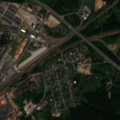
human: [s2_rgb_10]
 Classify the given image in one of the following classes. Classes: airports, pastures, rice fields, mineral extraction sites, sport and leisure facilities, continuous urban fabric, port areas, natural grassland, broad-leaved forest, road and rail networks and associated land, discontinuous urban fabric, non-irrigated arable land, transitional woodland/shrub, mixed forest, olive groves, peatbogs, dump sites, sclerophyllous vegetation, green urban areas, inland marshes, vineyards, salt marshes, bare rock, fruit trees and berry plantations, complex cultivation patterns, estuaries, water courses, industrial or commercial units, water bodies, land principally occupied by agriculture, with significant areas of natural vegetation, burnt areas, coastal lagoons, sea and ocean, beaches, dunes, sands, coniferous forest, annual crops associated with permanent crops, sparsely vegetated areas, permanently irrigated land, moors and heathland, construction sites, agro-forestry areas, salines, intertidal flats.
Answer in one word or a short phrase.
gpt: discontinuous urban fabric, industrial or commercial units, road and rail networks and associated land, complex cultivation patterns, land principally occupied by agriculture, with significant areas of natural vegetation, broad-leaved forest, transitional woodland/shrub